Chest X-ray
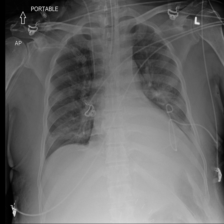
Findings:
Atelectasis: positive
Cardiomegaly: negative
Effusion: negative
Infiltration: positive
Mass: negative
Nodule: negative
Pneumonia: negative
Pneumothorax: negative
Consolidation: negative
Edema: negative
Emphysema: negative
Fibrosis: negative
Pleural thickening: negative
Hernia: negative